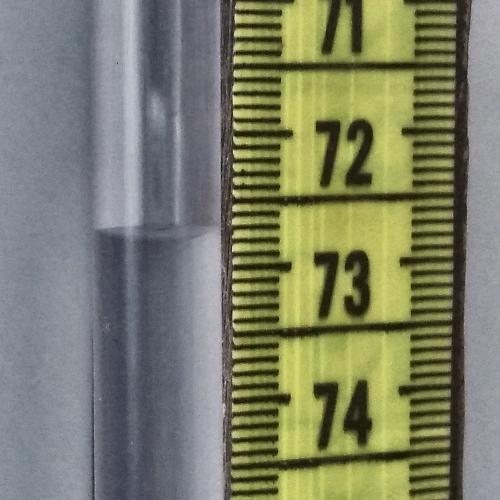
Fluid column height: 72.7 cm